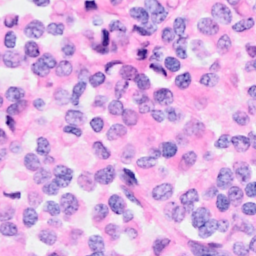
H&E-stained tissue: Breast